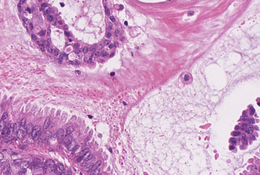
Tumor epithelial tissue: yes
Tumor-associated stroma tissue: no
Normal tissue: no